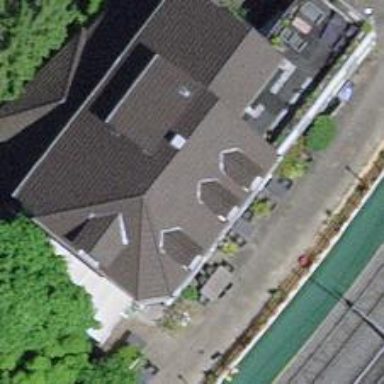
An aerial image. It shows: Restaurant.